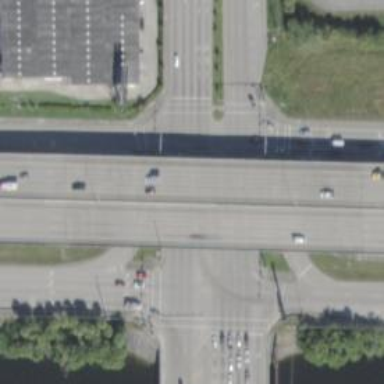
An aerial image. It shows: Trunk link highway.